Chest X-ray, PA view. Patient: 70 years old, sex M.
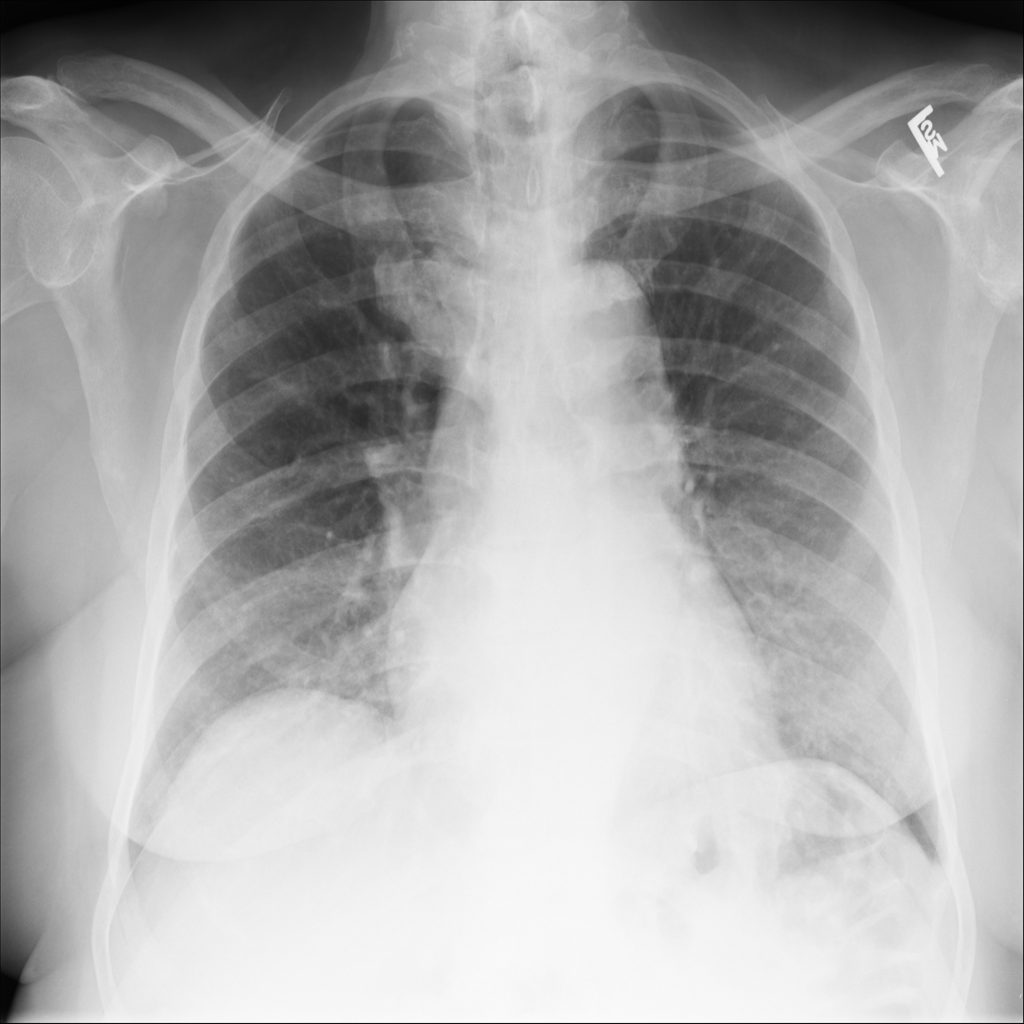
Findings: Effusion